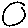
Label: circle